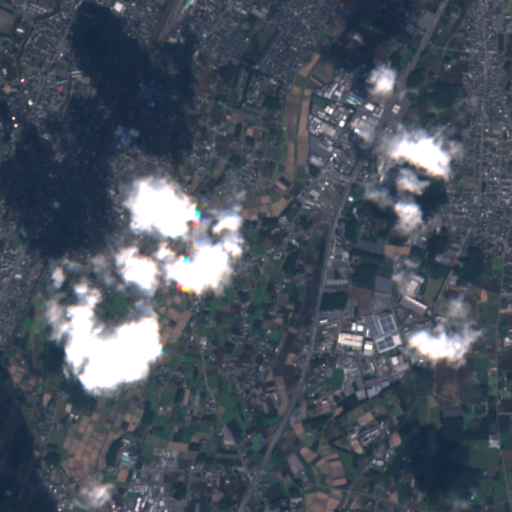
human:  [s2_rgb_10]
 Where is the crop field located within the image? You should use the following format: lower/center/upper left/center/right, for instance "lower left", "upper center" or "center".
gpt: The crop field is located in the left of the image.
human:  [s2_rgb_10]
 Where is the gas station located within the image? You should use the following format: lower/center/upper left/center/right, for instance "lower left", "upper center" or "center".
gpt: The gas station is located in the upper left of the image.
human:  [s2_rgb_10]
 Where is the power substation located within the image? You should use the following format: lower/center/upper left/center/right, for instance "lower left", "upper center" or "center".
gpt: The power substation is located in the center left of the image.
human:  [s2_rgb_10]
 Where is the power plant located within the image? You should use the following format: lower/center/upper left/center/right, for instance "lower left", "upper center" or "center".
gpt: There is no power plant in the image.